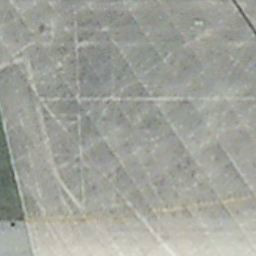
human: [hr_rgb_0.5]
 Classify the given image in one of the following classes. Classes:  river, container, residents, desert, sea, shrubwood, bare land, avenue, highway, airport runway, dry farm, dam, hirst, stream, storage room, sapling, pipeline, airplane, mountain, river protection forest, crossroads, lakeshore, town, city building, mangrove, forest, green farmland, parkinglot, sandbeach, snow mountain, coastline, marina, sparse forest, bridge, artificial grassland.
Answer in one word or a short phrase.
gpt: airport runway